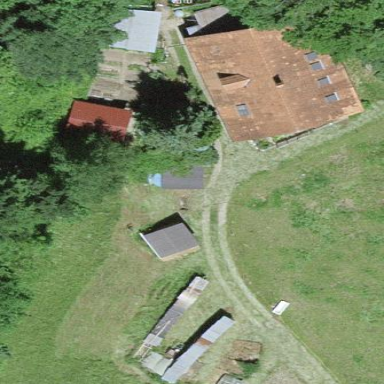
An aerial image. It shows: Farmyard in rural farm setting.